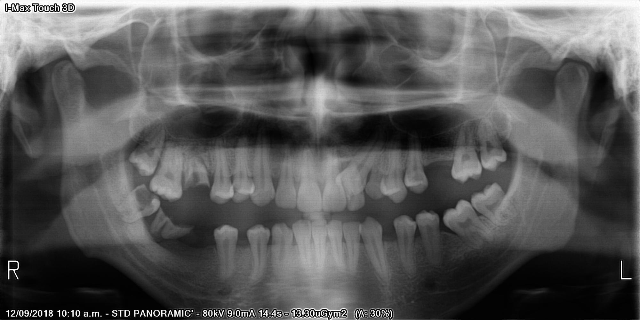
adult